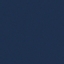
Label: SeaLake